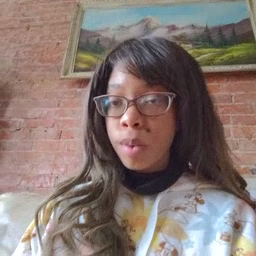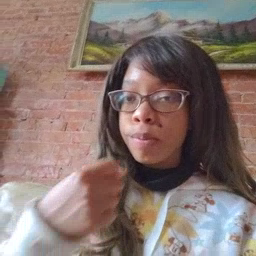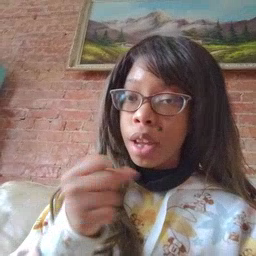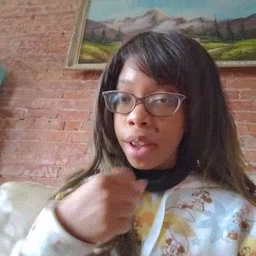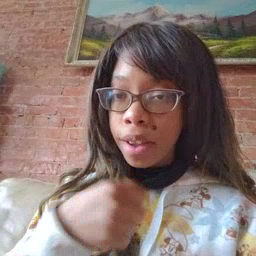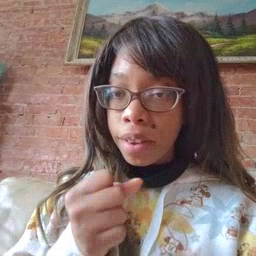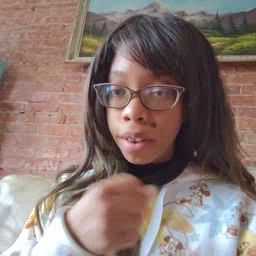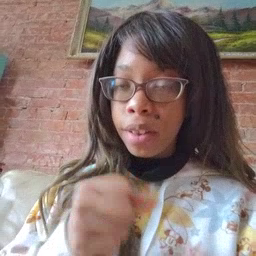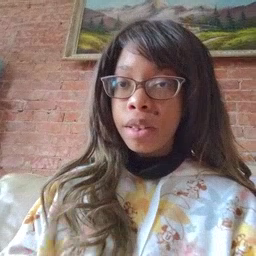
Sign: make